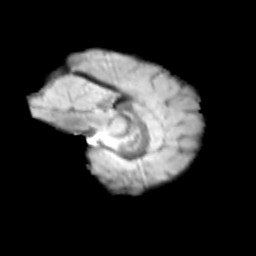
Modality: T2w
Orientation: sagittal
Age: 9
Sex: female
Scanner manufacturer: siemens
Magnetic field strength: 3 T
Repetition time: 3.8 s
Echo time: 0.07 s